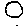
Label: circle